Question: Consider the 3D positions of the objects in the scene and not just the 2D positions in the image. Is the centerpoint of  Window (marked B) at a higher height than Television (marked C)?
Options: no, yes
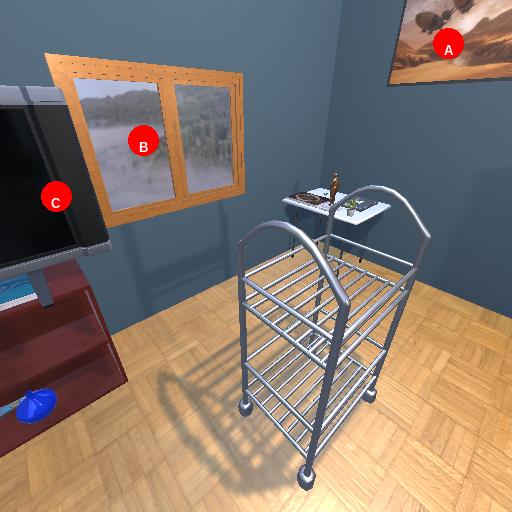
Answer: no